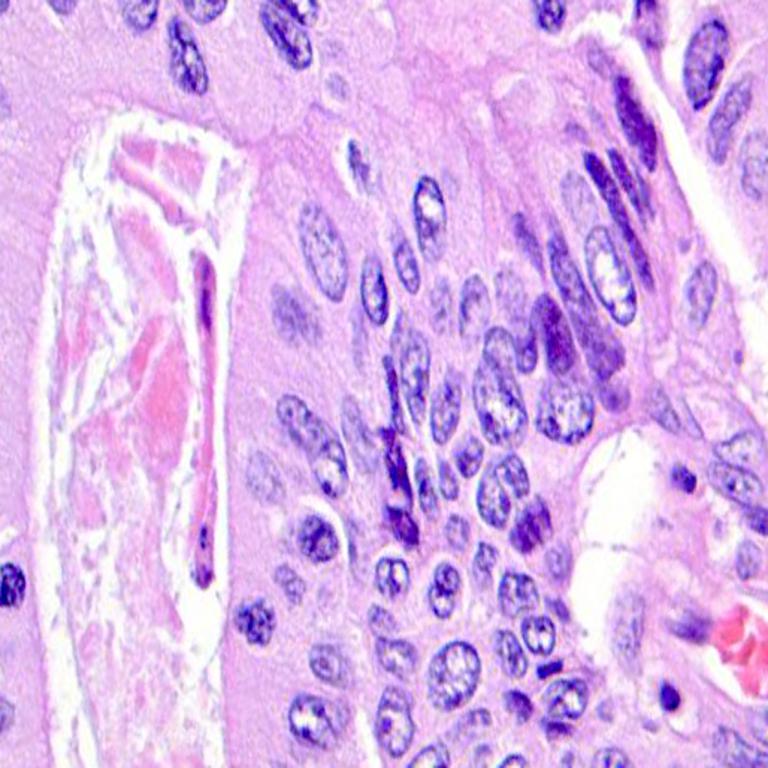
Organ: colon
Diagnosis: adenocarcinomas